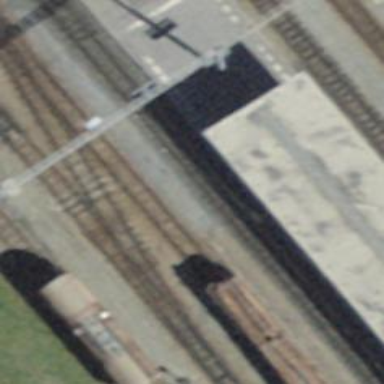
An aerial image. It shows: Narrow-gauge railway siding with contact lines for electrification.